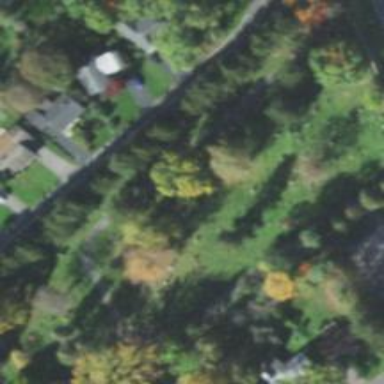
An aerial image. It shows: Graveyard.